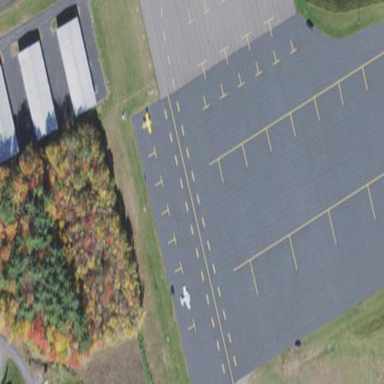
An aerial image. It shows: Apron at the airport with asphalt surface.